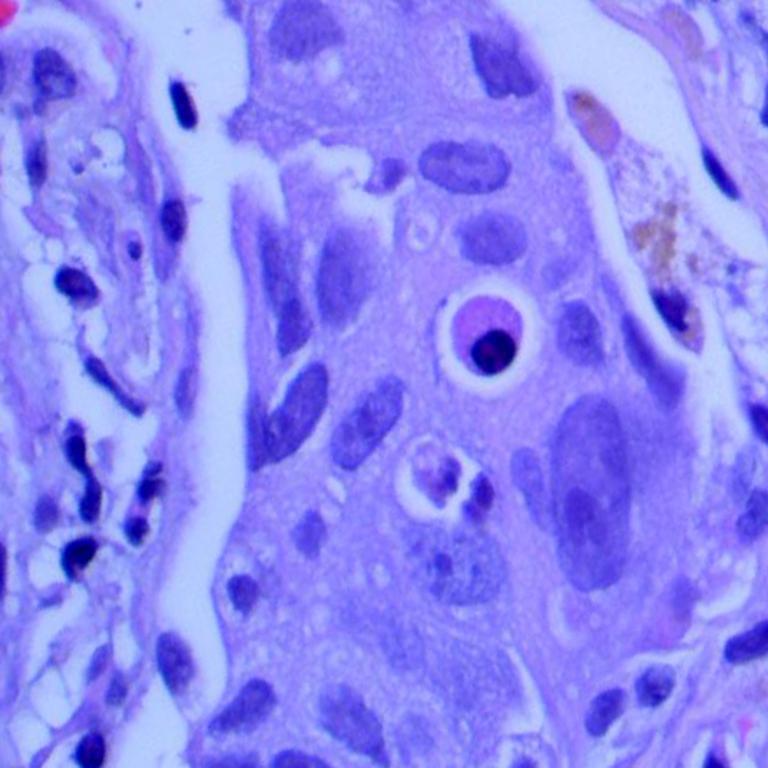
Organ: lung
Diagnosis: adenocarcinomas